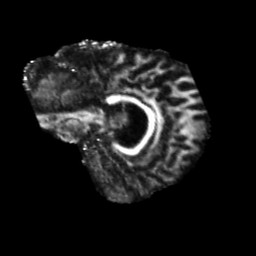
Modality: FA
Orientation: sagittal
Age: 68
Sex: male
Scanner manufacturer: siemens
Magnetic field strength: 3 T
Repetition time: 5.25 s
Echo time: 0.08 s